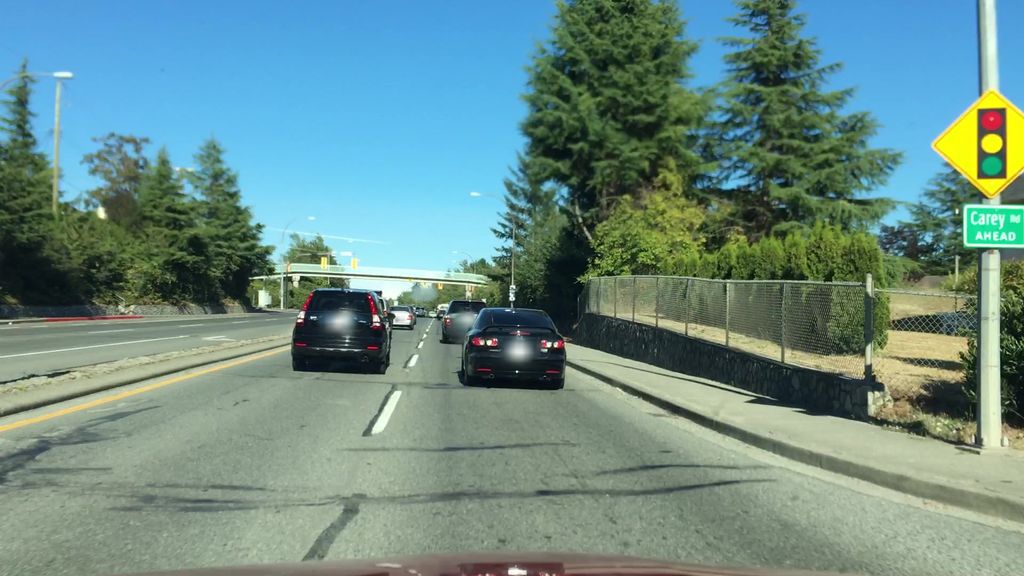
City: victoria